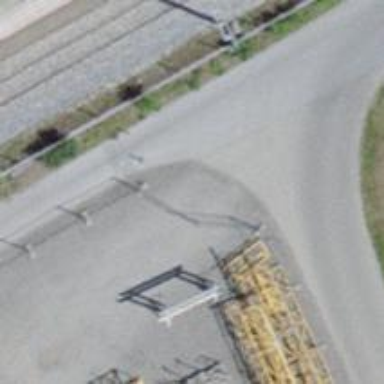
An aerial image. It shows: Bollard.